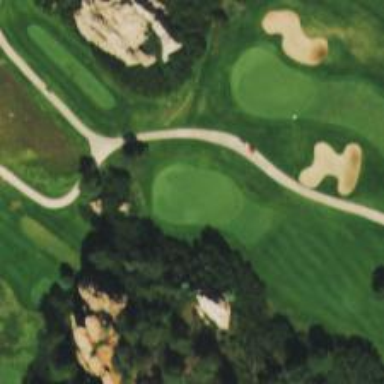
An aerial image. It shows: Golf hole.